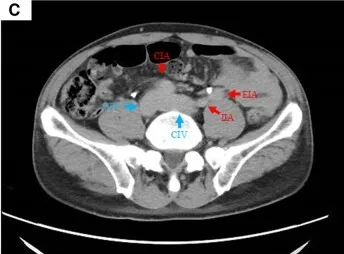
Contrast-enhanced computed tomography. (C, D) No compression of the left common iliac vein was observed. The right external iliac vein ran between the right internal iliac artery and external iliac artery but could not be adequately evaluated. CIA, common iliac artery; CIV, common iliac vein; EIV, external iliac vein; IIA, internal iliac artery; EIA, external iliac artery.
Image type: radiology (ct)